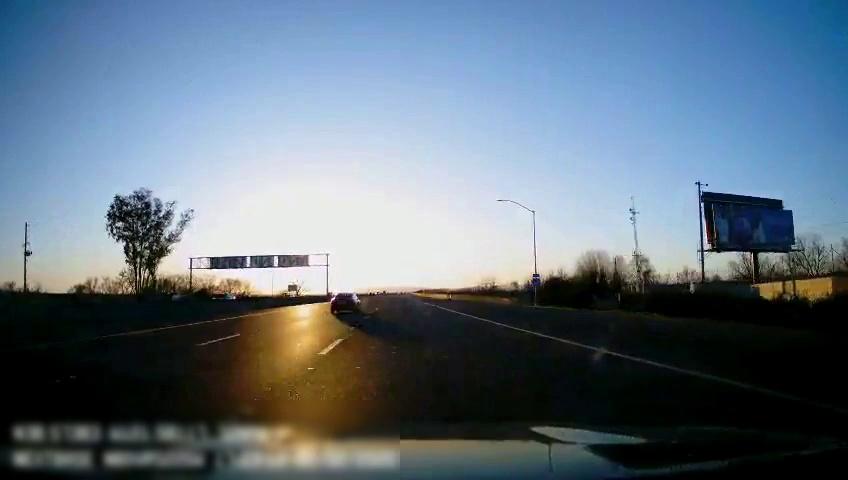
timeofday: Day
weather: Sunny
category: Drivable Space
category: Vehicles | Car
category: Vehicles | SUV
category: Lanes | Alternate Lane
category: Lanes | Current Lane
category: Lanes | Current Lane
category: Lanes | Alternate Lane